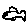
Label: fish